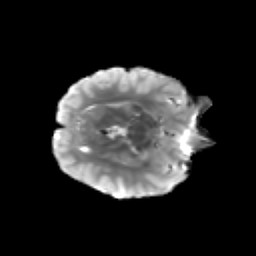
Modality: T2w
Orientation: axial
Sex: female
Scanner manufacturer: siemens
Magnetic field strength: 3 T
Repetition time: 5 s
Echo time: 0.071 s